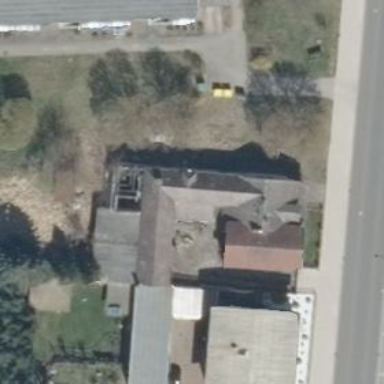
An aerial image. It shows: Building with ridged roof.